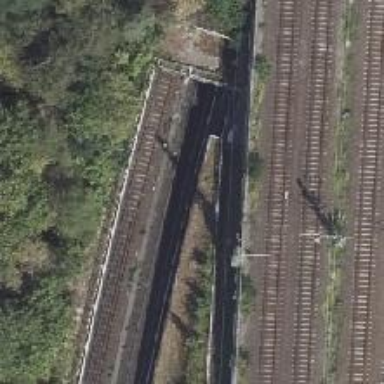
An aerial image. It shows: Site related to the railway.